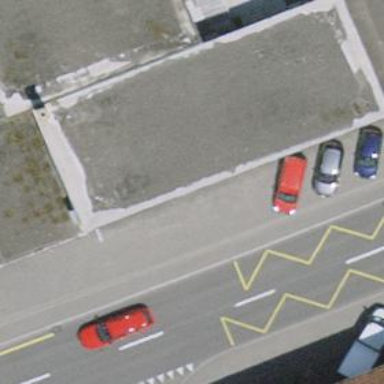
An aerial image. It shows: Platform for public transport is situated by the road.